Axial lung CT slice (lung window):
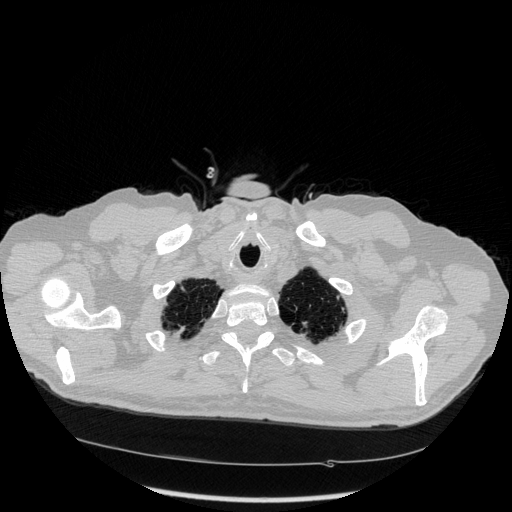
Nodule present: no